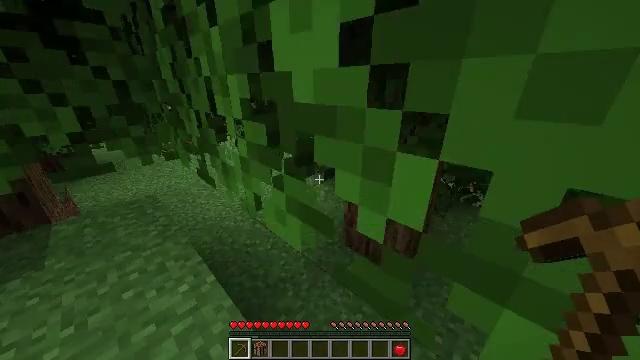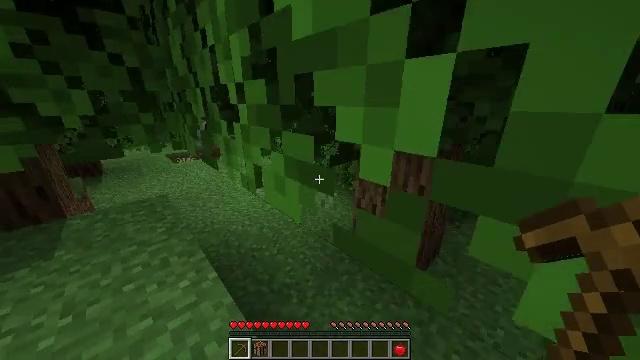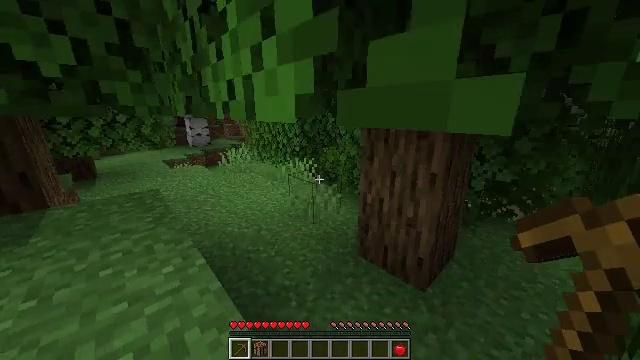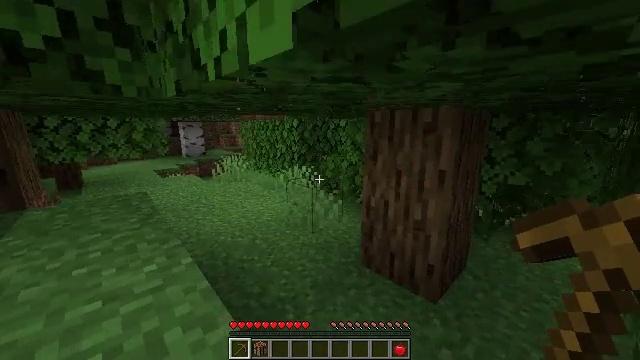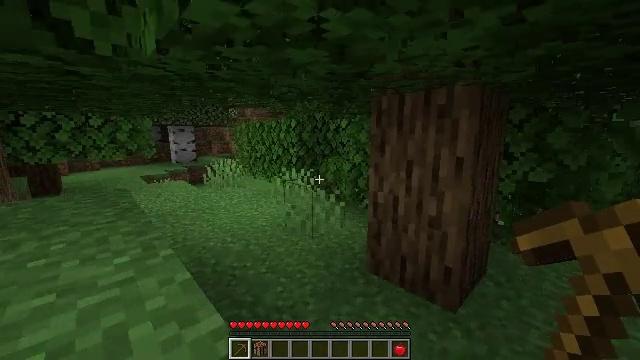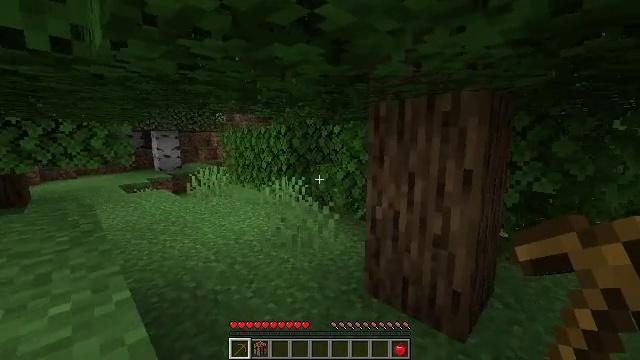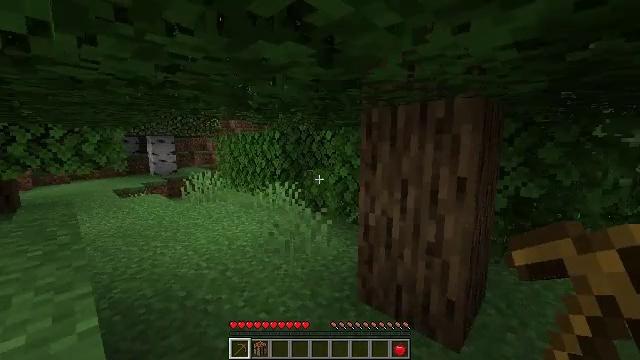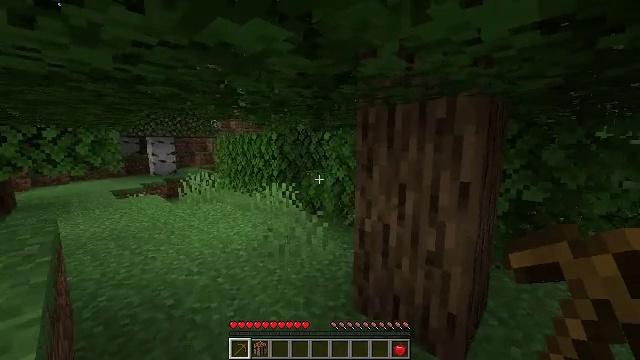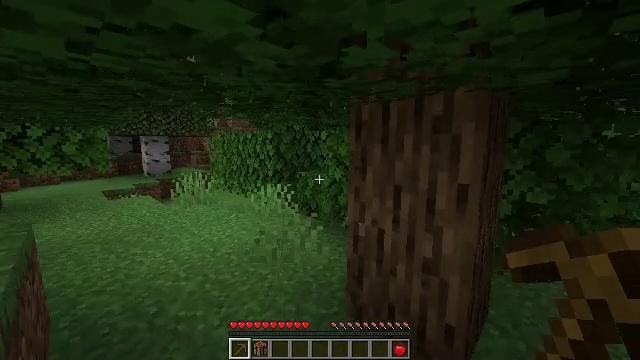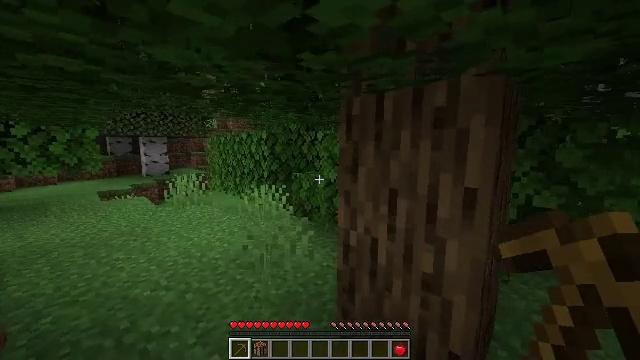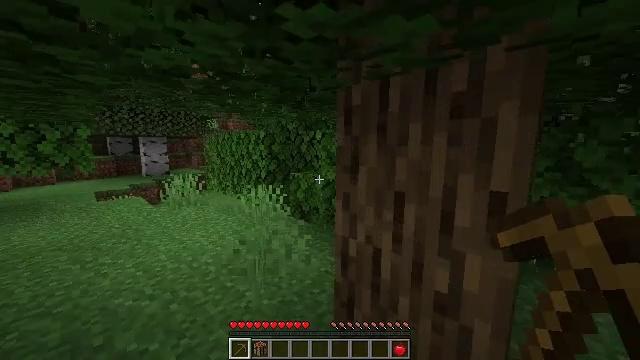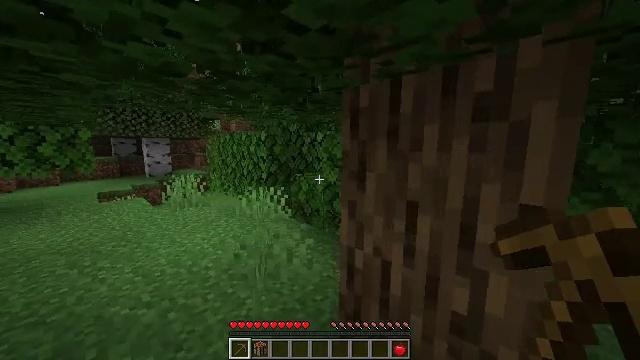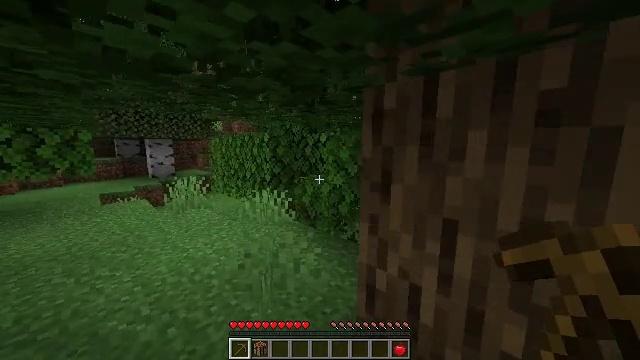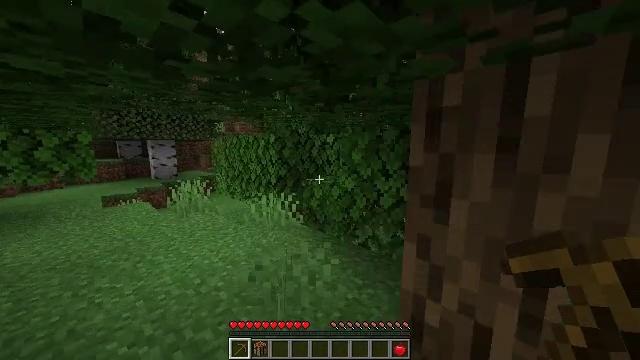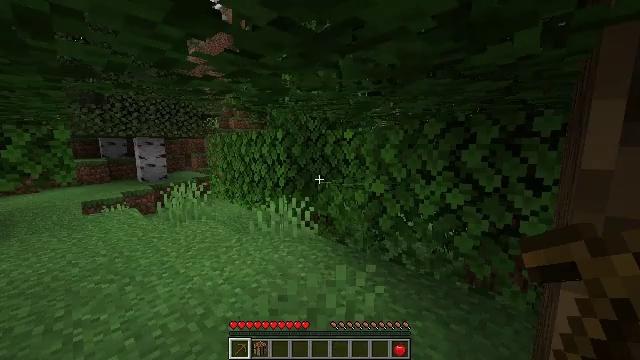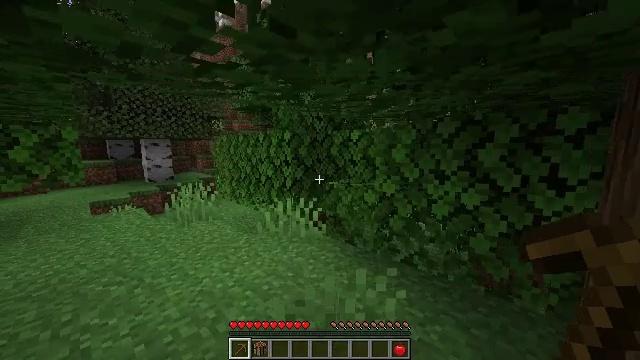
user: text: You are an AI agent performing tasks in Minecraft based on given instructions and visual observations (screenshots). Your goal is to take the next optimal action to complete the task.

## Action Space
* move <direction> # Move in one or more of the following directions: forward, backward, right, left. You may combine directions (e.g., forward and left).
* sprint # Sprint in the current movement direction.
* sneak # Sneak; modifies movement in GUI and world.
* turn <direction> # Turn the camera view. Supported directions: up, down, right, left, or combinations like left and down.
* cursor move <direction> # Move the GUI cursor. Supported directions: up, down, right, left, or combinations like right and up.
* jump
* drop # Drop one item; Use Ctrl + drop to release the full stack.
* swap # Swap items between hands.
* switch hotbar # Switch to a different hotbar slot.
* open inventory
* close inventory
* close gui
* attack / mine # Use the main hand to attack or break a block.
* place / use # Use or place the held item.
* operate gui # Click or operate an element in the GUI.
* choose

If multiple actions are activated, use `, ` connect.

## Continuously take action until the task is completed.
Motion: motion action
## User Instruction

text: Break oak leaves from the trees.
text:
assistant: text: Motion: move forward, sprint, turn left and up
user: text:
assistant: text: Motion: move forward, sprint, turn up
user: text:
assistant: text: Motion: move forward, sprint, turn up
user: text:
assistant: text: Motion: move forward, sprint, turn up
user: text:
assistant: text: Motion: move forward, sprint, turn right and up
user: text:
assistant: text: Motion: move forward, sprint, turn right
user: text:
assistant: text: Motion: move forward, sprint
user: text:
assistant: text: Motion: move forward, sprint
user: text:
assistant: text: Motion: move forward, sprint
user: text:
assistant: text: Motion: move forward, sprint
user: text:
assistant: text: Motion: move forward and move left, sprint
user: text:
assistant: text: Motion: move forward and move left, sprint
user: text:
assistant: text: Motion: move forward and move left, sprint
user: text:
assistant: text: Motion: move forward and move left, sprint
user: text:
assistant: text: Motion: move forward and move left, sprint
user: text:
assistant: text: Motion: move forward and move left, sprint
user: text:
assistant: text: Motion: move forward and move left, sprint
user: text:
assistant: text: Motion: move forward and move left, sprint
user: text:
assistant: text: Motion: move forward and move left, sprint
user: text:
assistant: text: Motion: move forward and move left, sprint
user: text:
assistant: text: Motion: move forward and move left, sprint
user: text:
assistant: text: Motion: move forward, sprint
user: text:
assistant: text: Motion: move forward, sprint
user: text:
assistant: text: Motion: move forward, sprint, turn right
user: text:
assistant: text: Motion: move forward and move left, sprint, turn right
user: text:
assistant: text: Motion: move forward and move left, sprint
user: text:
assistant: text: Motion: move forward and move left, sprint
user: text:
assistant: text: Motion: move forward and move left, sprint
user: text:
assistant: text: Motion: move forward and move left, sprint, turn right
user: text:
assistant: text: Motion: move forward and move left, sprint, turn right